Question: I want to run a client-side file dialog GUI so that the user can choose a file to process with python (<URL>. My code, which fundamentally works fine, is here:
'''
from flask import Flask, url_for, request
app = Flask(__name__)
@app.route('/data')
def gui_test():
import Tkinter, tkFileDialog
root = Tkinter.Tk()
root.withdraw()
filepath = tkFileDialog.askopenfilename()
with open(filepath,'rb') as tt:
lines = tt.readlines()
return 'You are reading ' + filepath + '<p>Top 10 lines for proof of concept<p>'+'<br>'.join(lines[0:10])
if __name__ == '__main__':
app.run()
'''
Everything works fine, except that the GUI opens on the machine running this REST code, and not on in the client's user account.
The user should go with the browser to <URL> and then should see the file dialog:

Details: Windows Server 2012 R2, Flask 0.10.1, Python 2.7
If I'm taking the wrong approach, I'd appreciate suggestions for other directions. There may be something flawed in the idea, because of browsers not sharing the full path (<URL>.
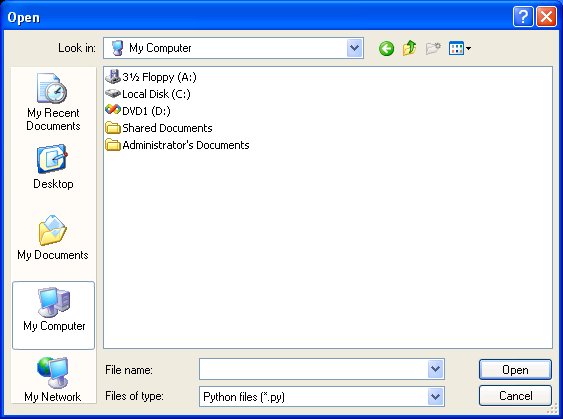
Answer: You can't send GUI widgets to browser, only HTML, CSS and Javascript. See official documentation for file uploads in flask <URL>